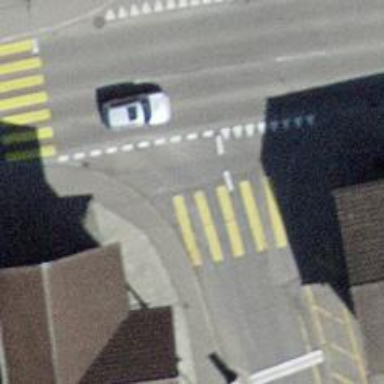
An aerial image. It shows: Zebra crossing on the road.